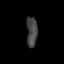
Tissue: skin
Cell type: Myeloid cells
Senescence score: 0.7405
Nuclear area (px): 316
Mean DAPI intensity: 68.842